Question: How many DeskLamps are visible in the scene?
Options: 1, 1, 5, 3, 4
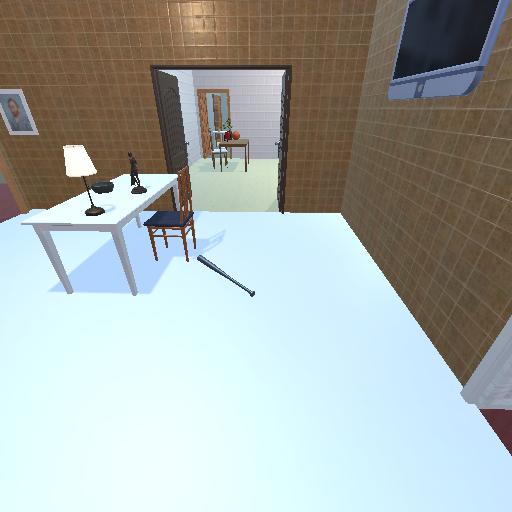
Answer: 1